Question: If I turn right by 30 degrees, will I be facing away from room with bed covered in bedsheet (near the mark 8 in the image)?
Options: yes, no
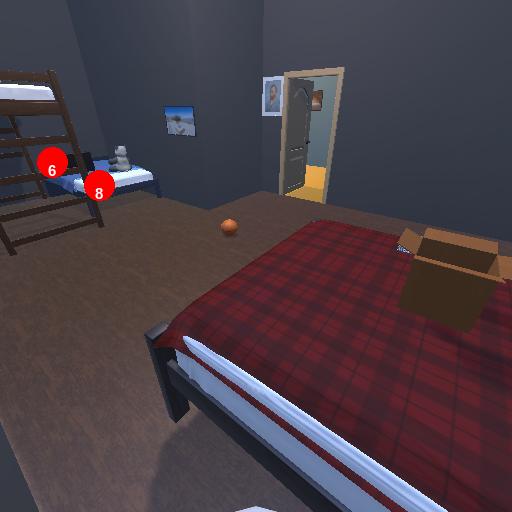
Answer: yes